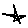
Label: star